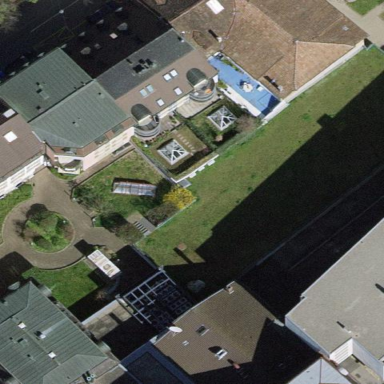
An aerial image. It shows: Garden that is leisure land.